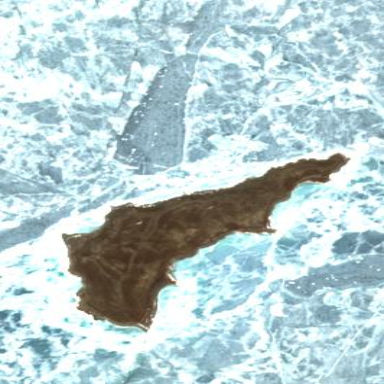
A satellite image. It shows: Image showing island.